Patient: sex F, age 69
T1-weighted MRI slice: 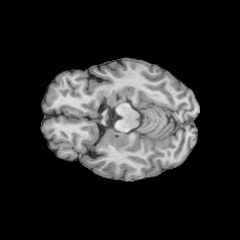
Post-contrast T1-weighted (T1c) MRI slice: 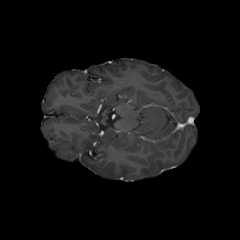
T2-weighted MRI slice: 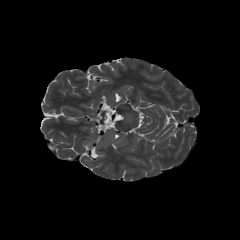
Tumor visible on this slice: yes
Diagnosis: Astrocytoma, IDH-wildtype
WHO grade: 2